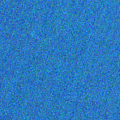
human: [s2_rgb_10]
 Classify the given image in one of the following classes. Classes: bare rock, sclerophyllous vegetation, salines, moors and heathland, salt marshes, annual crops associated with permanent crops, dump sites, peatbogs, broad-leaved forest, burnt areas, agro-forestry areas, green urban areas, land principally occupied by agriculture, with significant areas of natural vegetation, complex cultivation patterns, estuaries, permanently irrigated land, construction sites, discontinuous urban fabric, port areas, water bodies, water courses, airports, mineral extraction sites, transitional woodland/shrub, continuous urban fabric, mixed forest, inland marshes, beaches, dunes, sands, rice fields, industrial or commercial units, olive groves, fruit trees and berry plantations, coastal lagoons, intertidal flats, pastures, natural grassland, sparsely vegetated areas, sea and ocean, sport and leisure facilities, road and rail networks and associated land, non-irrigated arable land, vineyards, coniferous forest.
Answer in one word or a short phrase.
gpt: sea and ocean